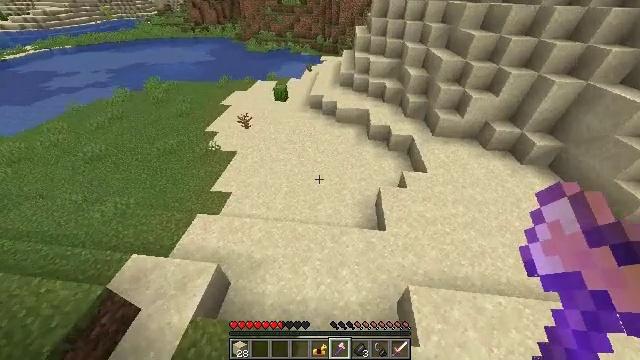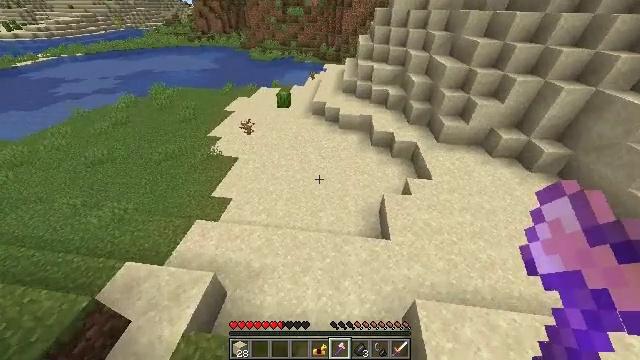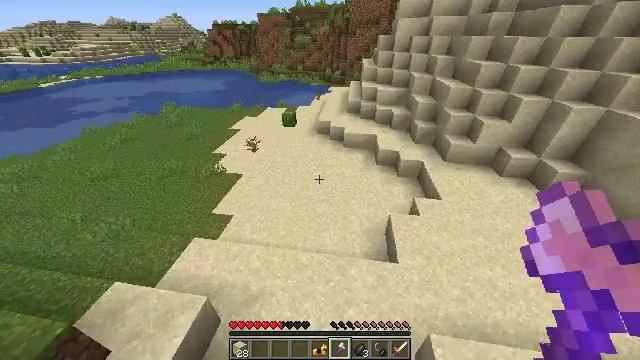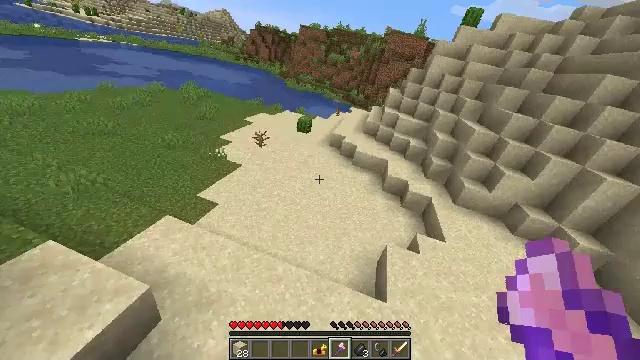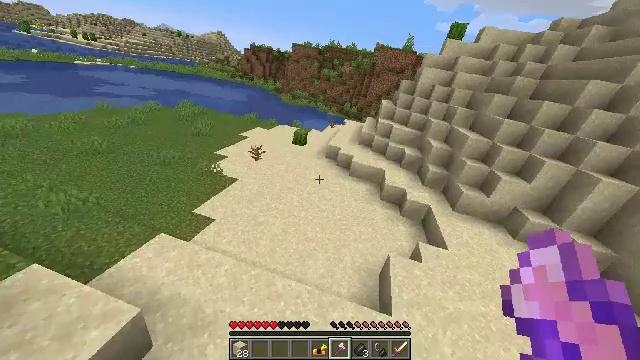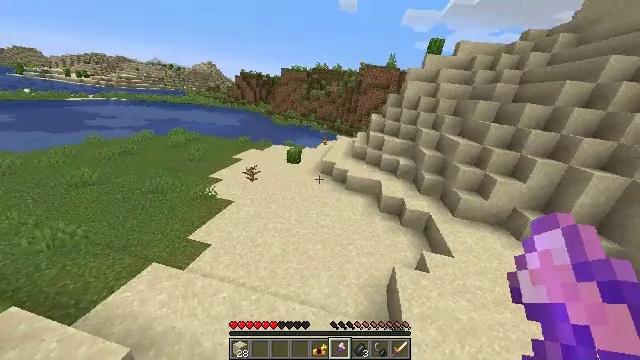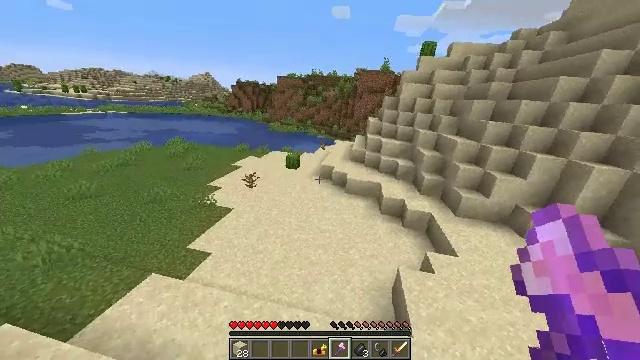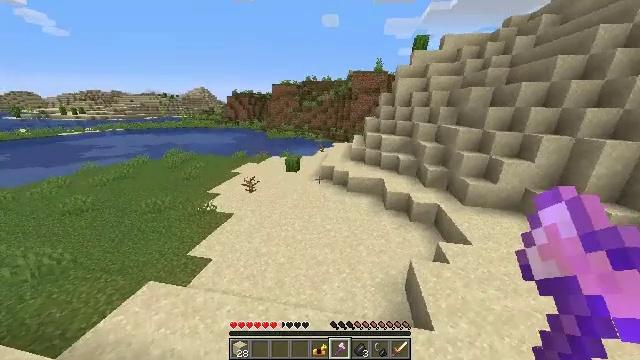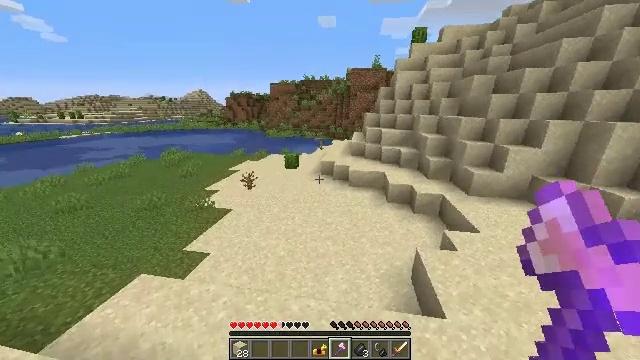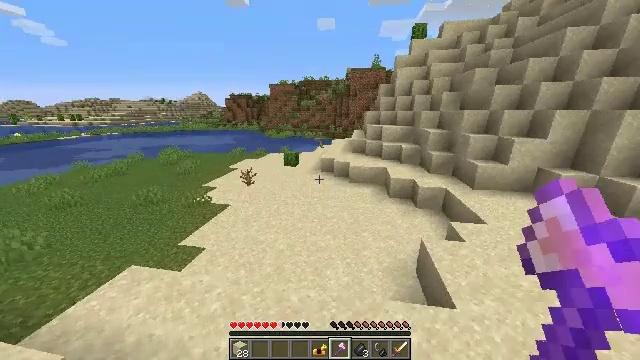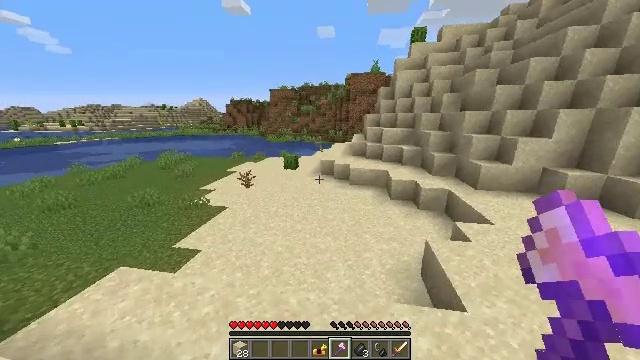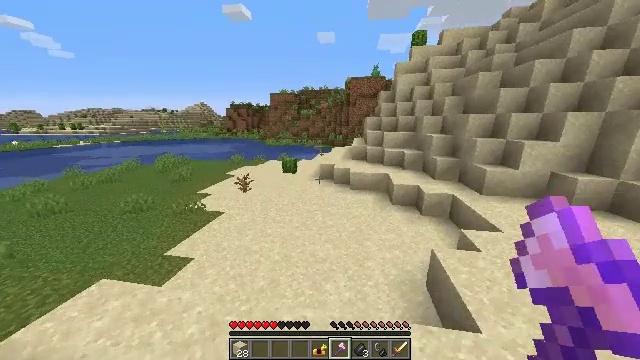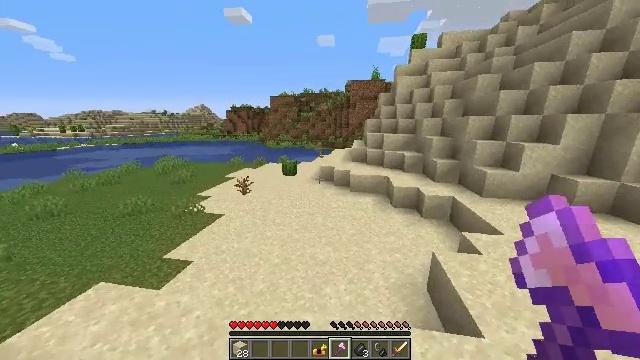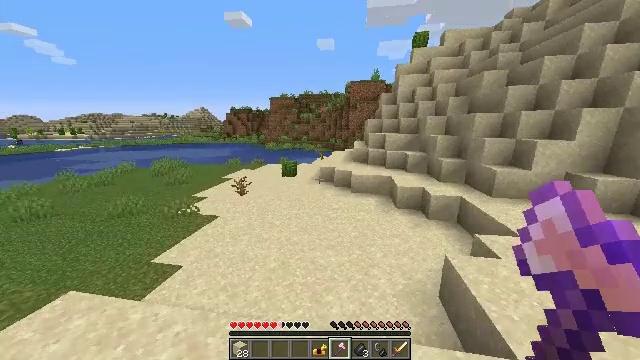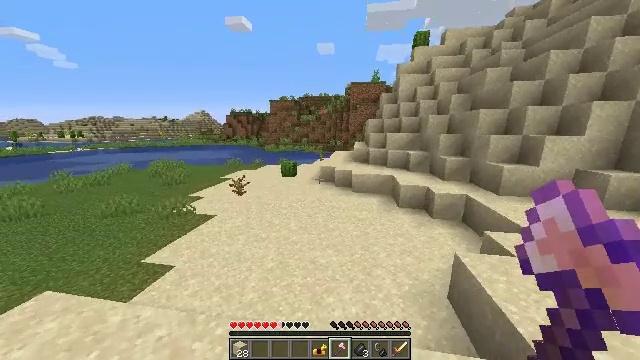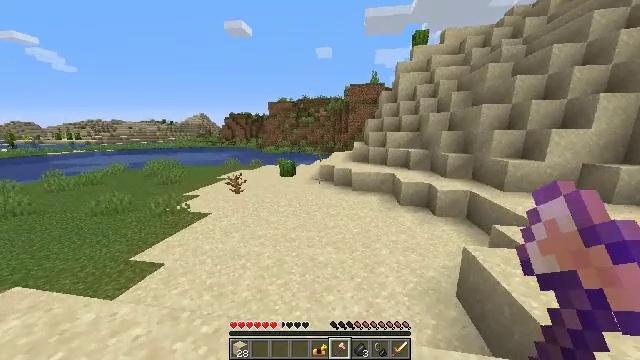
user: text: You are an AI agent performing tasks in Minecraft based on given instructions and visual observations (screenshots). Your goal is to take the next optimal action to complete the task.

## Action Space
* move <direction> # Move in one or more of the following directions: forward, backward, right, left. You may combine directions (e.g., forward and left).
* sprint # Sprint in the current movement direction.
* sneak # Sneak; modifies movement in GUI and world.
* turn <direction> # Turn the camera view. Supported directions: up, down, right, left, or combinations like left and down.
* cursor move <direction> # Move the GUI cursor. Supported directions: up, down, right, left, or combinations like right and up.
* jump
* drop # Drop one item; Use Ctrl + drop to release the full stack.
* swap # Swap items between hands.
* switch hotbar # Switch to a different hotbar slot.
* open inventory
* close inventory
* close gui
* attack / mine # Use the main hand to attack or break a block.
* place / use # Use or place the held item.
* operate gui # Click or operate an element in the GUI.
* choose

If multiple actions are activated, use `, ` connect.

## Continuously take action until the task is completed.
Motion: motion action
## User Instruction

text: Gather the acacia log for building.
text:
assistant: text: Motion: move forward, turn up
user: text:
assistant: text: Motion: move forward, turn left and up
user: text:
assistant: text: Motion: move forward, turn up
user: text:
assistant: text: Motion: move forward, turn up
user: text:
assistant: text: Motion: move forward, turn up
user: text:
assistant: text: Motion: move forward, turn up
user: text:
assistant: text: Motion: move forward, turn up
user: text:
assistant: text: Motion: move forward
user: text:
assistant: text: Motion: move forward
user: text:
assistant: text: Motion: move forward, turn up
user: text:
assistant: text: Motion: move forward, turn up
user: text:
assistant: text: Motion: move forward
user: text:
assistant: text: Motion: move forward
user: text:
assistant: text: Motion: move forward
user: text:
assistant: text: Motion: move forward
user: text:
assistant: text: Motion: move forward
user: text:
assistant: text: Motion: move forward
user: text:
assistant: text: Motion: move forward
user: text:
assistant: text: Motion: move forward
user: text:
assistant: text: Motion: move forward
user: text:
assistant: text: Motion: move forward
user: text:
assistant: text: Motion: move forward
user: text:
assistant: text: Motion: move forward
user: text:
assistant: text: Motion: move forward
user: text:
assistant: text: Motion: move forward
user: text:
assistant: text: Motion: move forward
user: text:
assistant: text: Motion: move forward
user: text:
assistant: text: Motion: move forward
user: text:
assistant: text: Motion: move forward
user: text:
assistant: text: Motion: move forward